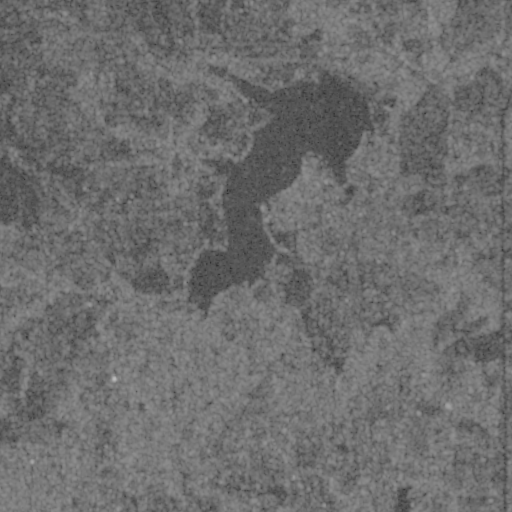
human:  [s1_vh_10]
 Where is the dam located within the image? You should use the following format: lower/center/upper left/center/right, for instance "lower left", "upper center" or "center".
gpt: The dam is located in the upper right of the image.
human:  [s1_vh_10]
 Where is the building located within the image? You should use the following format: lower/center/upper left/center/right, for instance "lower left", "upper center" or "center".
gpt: The building is located in the upper center of the image.
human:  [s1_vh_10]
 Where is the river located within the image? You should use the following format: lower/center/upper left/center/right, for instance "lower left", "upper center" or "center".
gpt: The river is located in the right of the image.
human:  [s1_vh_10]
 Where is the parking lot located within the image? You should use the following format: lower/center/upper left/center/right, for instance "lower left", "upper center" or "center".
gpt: There is no parking lot in the image.

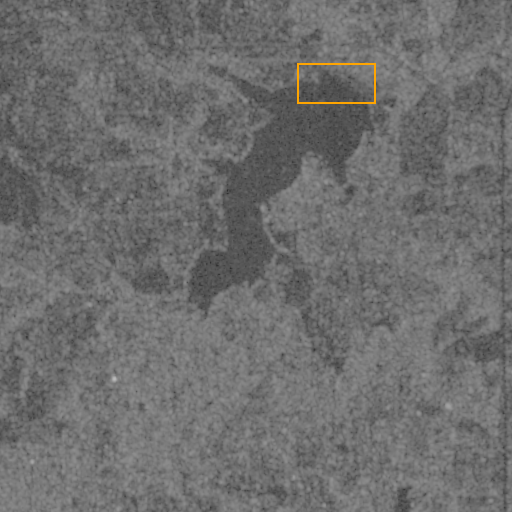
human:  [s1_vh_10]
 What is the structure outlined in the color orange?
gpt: The structure outlined in orange is a dam.
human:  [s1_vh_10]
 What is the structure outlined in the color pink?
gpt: There is no pink outline.